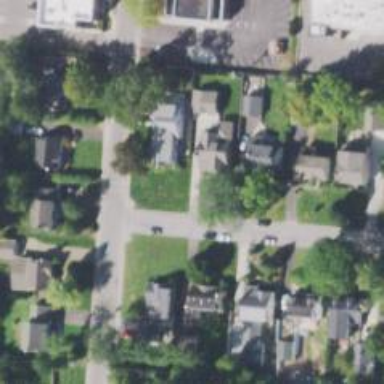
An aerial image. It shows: Residential driveway designated as service road.